Question: I'm having trouble trying to create a diamond shape without manipulating html css or centering(It will be smart enough to add spaces). Been spending few hours trying out but still no success. Is this an impossible task without manipulating html or css? Any help would appreciated. Thanks.

Below are the functions for code:
'''
function slope(val){
document.write('function slope('+val+')<br>');
doubleit = val*2;
for(i=0; i<doubleit; i++){
if (i < val){
for(j=0; j<i; j++){
document.write('*');
}
}
if (i >= val){
for(j=doubleit; j>i; j--){
document.write('*');
}
}
document.write('<br>');
}
}
function diamond(val){
doubleit = val*2;
document.write('<center>');
document.write('function diamond('+val+')<br>');
for(i=0; i<doubleit; i++){
if (i < val){
for(j=0; j<i; j++){
document.write('*');
}
}
if (i >= val){
for(j=doubleit; j>i; j--){
document.write('*');
}
}
document.write('<br>');
}
document.write('</center>');
}
'''
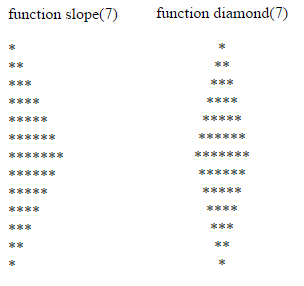
Answer: If you want to get rid of the '<center>' tag, you'll have to:
- - -
Example:
'''
*
* *
* * *
* *
*
'''
You can think of it as the ASCII version of the <URL>.
Let's give it a try:
'''
function diamond(val){
var y, w, shape = '';
for(y = 0; y < val * 2 - 1; y++) {
w = y < val ? y : val * 2 - y - 2;
shape += Array(val - w).join(' ') + Array(w + 1).join('* ') + '*
';
}
document.write('<pre>' + shape + '</pre>');
}
diamond(7);
'''